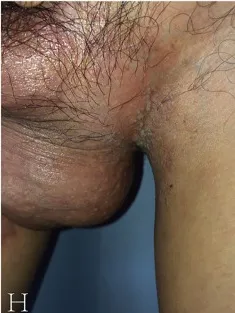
(G-I) 4 weeks later, only a few greyish white papules remained.
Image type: medical_photograph (skin_photograph)